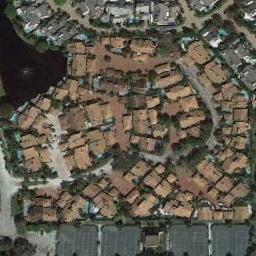
Label: residential